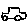
Label: car